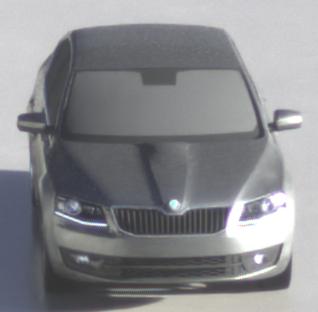
Make: Skoda
Model: Octavia 1.2 TSI
Detailed model: Octavia (III) Limousine
Model produced from: 2013/02
Model produced until: 2015/04
Doors: 5
Color: gray
Road condition: wet road
Daytime: sunrise or sunset
Contrast: medium contrast